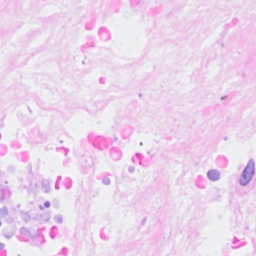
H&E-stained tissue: Breast